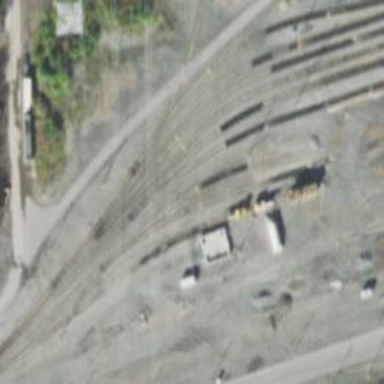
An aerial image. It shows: Railway yard.